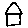
Label: house